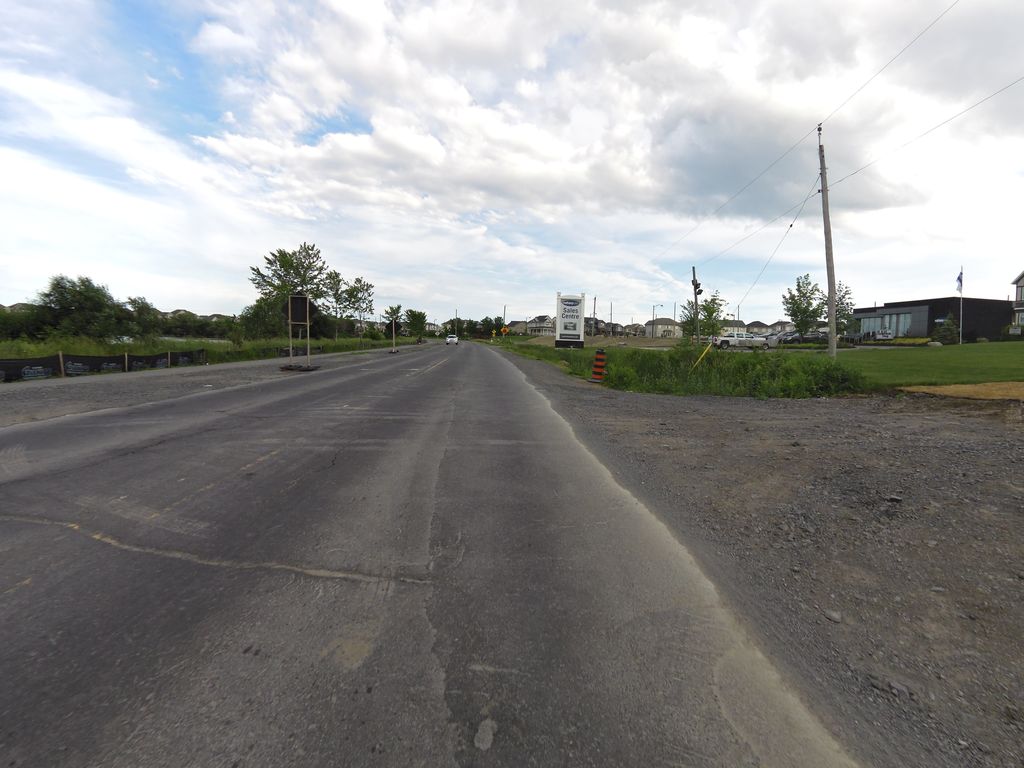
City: ottawa-gatineau